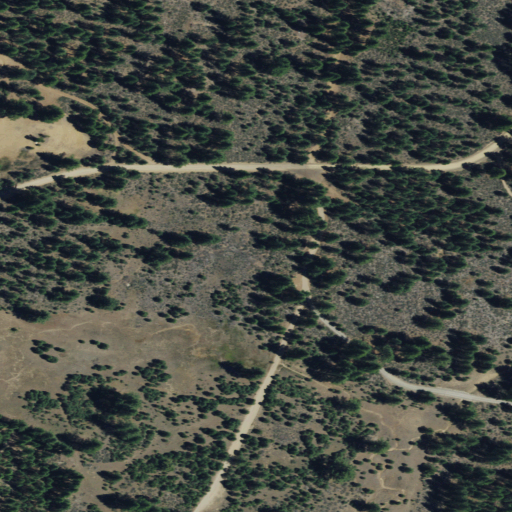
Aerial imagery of plain(s) in California named Claireville Flat containing shrub, evergreen forest, open development, and low intensity development